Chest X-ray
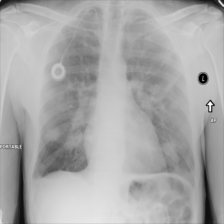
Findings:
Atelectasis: positive
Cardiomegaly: negative
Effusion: negative
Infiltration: positive
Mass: positive
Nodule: negative
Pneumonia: negative
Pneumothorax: negative
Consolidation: negative
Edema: negative
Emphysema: negative
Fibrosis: positive
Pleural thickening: negative
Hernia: negative